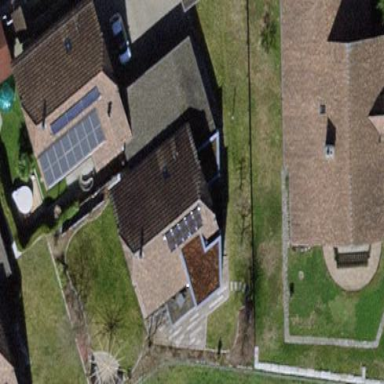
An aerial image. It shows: House with half-hipped roof shape.